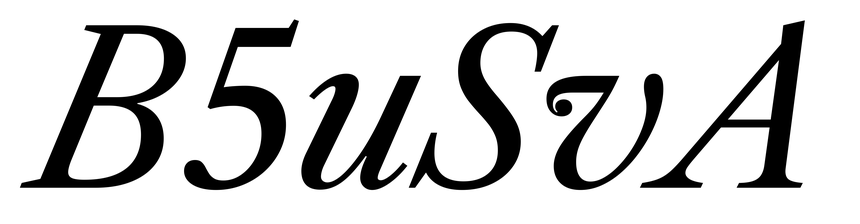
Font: LibreCaslonText-Italic_Italic